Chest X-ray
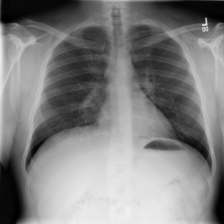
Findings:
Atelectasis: negative
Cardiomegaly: negative
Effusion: negative
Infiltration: negative
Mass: negative
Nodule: negative
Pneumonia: negative
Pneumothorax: negative
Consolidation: negative
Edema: negative
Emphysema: negative
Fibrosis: negative
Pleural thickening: negative
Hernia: negative